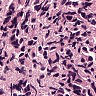
Metastatic tissue present: yes